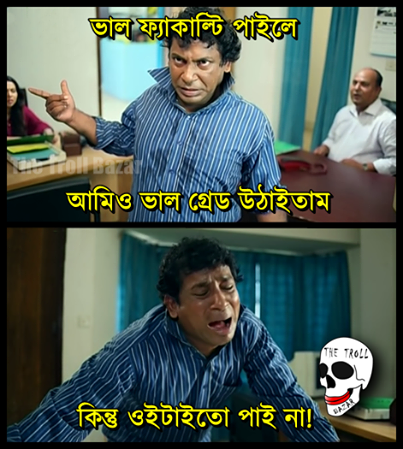
Text: ভাল ফ্যাকাল্টি পাইলে আমিও ভাল গ্রেড উঠাইতাম কিন্ত ওইটাইতো পাই না!
Label: Non Hate